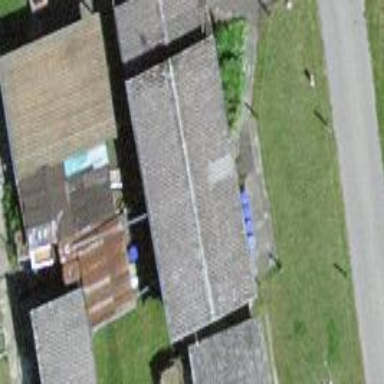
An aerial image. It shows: Shed.